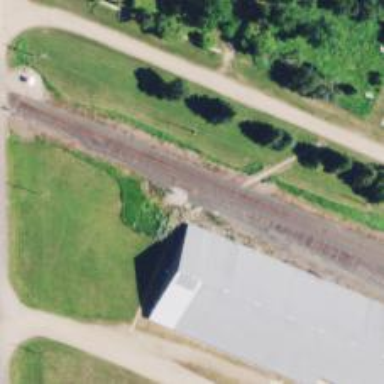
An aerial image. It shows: Single railway siding track.